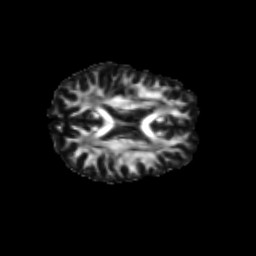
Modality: FA
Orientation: axial
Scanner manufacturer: siemens
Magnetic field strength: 3 T
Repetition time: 9.2 s
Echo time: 0.084 s